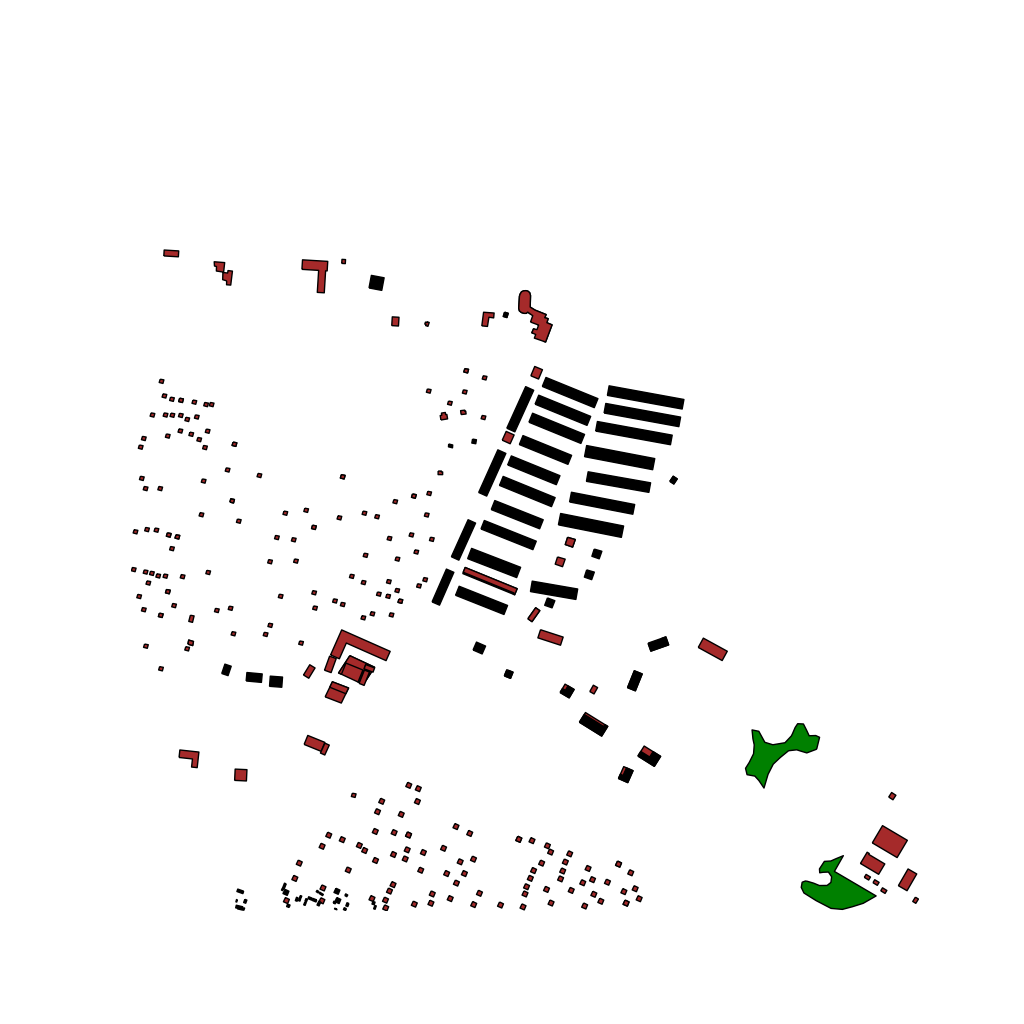
Tags: overhead vector_map, business, industrial, recreation, residential, special, high_rise, individual_rise, low_rise, density_2, Building, Facility, Park, 1.0 km²